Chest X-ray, AP view. Patient: 47 years old, sex M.
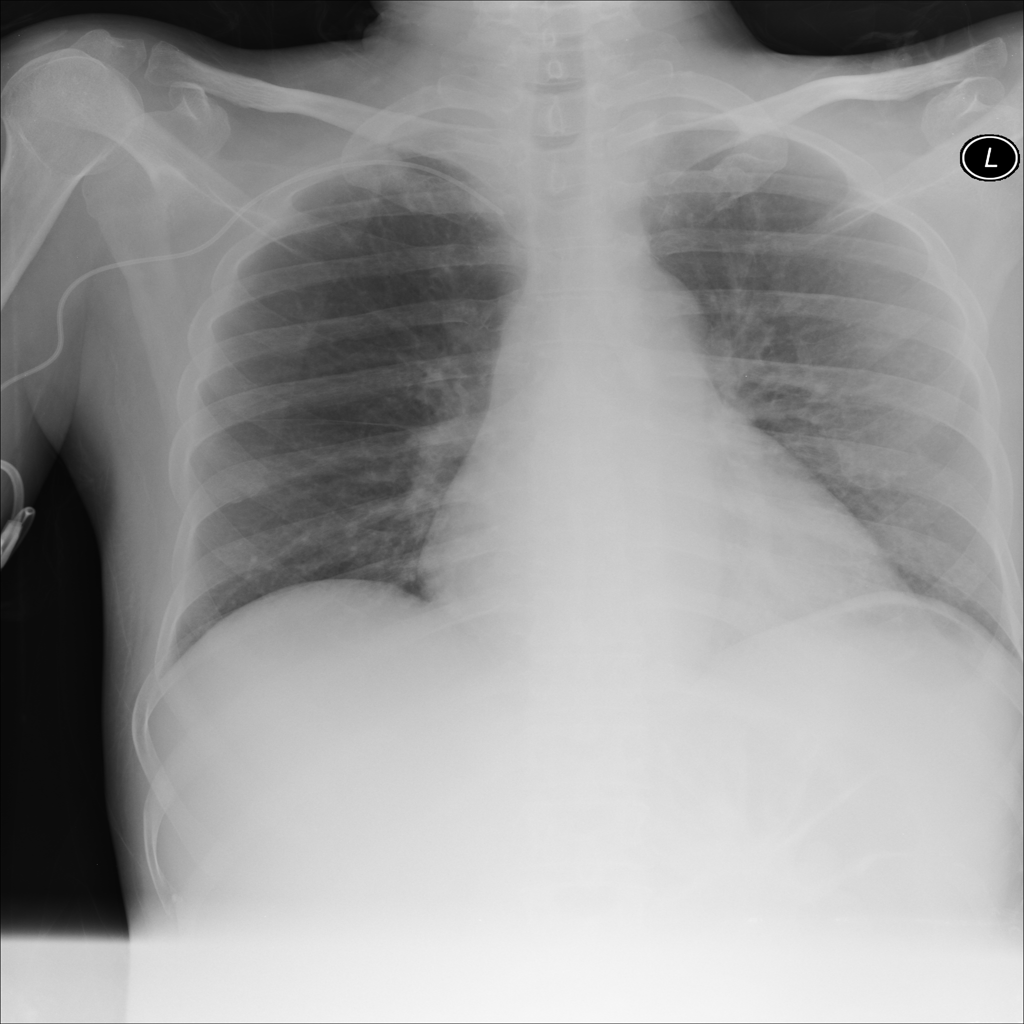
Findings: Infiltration